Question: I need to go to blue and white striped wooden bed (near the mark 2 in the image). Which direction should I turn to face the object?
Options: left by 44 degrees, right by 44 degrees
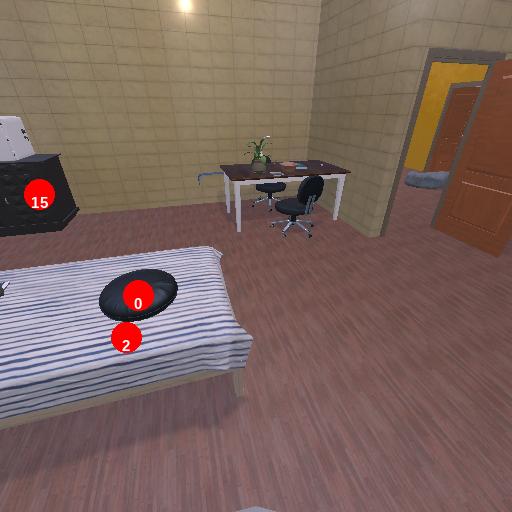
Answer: left by 44 degrees